Question:
Is it possible to show only one direction relationship from a bidirectional relationship?
(n)-[:EMAIL_LINK]->(m)
(n)<-[:EMAIL_LINK]-(m)
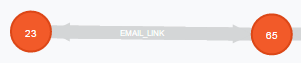
Answer: If the relationship type in question does not have directional semantics, it's best practice to have them only one time in the graph and omit the direction while querying, i.e. '(a)-[:EMAIL_LINK]-(b)' instead of '(a)-[:EMAIL_LINK]->(b)'.
To get rid of duplicated relationships in different directions, use:
'''
MATCH (a)-[r1:EMAIL_LINK]->(b)<-[r2:EMAIL_LINK]-(a)
WHERE ID(a)<ID(b)
DELETE r2
'''
if your graph is large you need to take care of having reasonable transaction sizes by adding a 'LIMIT' and running the query multiple times until all have been processed.
NB: the 'WHERE ID(a)<ID(b)' is necessary. Otherwise 'a' and 'b' might change roles during in a later iteration. Consequently 'r1' and 'r2' would change roles as well and both get deleted.